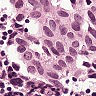
Metastatic tissue present: yes